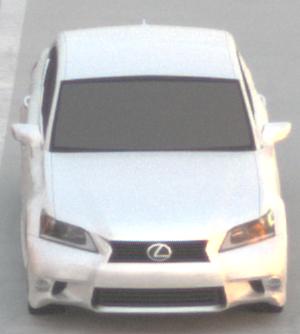
Make: Lexus
Model: GS 250
Detailed model: GS (L10)
Model produced from: 2012/06
Model produced until: 2013/12
Doors: 4
Color: white
Road condition: dry road
Daytime: sunrise or sunset
Contrast: medium contrast